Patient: sex M, age 61
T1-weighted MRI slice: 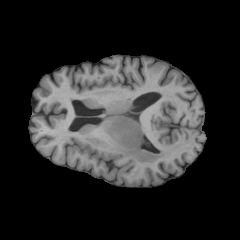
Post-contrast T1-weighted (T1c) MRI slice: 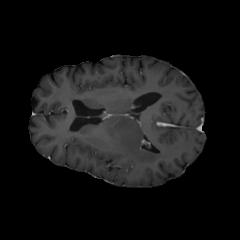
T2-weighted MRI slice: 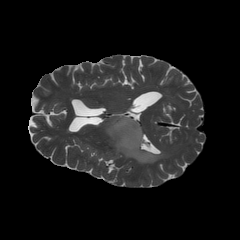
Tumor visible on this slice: yes
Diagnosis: Astrocytoma, IDH-wildtype
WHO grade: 3